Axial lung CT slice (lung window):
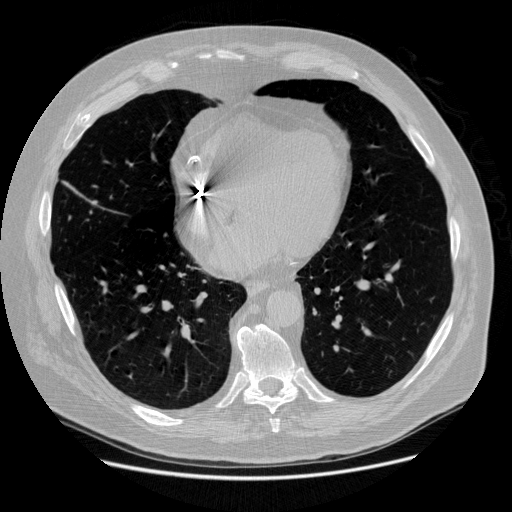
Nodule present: no